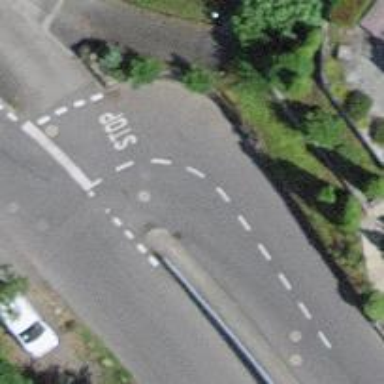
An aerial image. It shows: Kerb barrier.